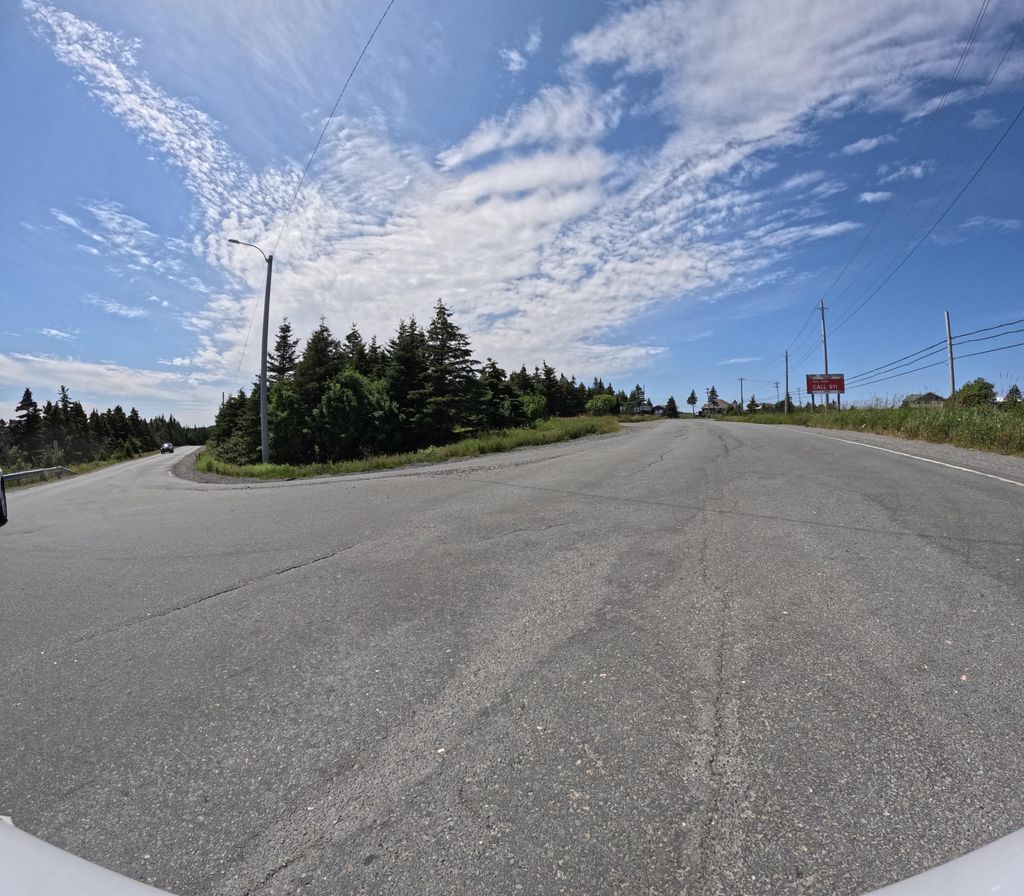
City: st_johns